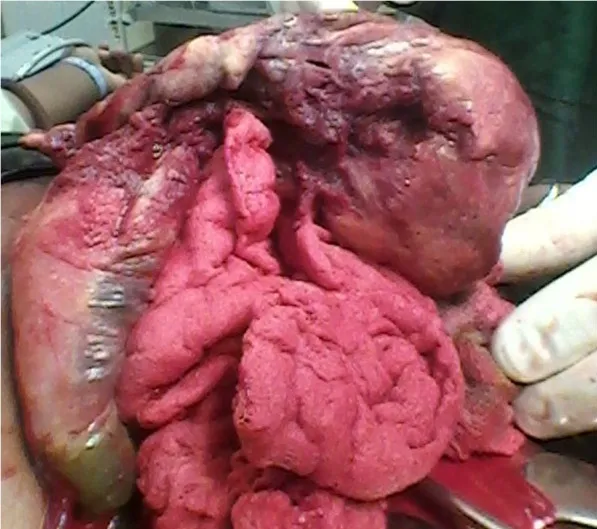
Placenta and membranes adherent to loop of bowel (posterior view).
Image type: medical_photograph (other_medical_photograph)